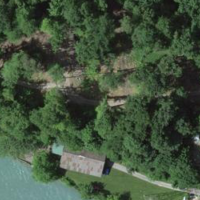
EUNIS habitat code: 53
Species observed at this site:
Galeopsis tetrahit